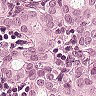
Metastatic tissue present: yes